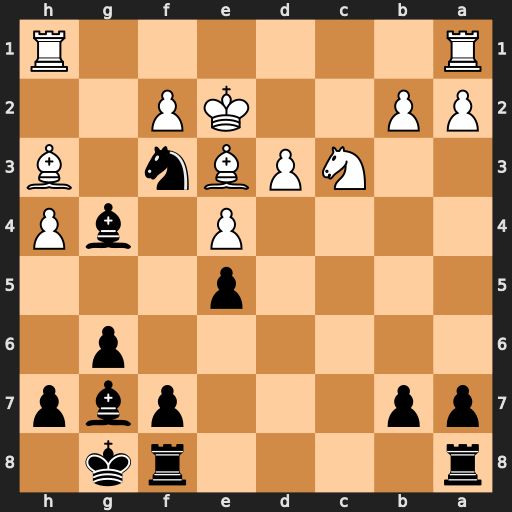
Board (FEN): r4rk1/pp3pbp/6p1/4p3/4P1bP/2NPBn1B/PP2KP2/R6R
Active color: b
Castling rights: -
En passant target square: -
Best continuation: Ng1+ Kd2 Nxh3